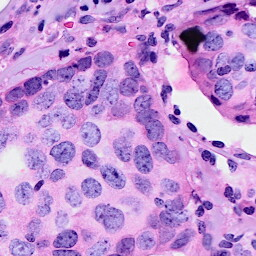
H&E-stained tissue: Breast